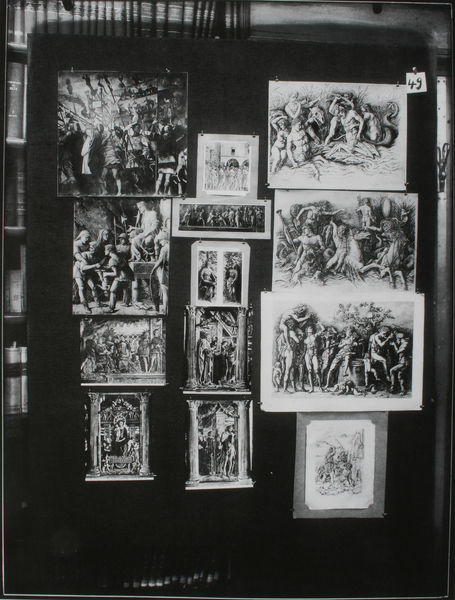
Titel: Der Bilderatlas Mnemosyne - Tafel 49
Künstler: Aby Warburg
Standort: London
Institution: Warburg Institute ©
Schlagwörter: gemälde, kampf, schatten, weiß, akte, menschen, glas, grau, licht, schaufenster, schwarz, säulen, leute, regal, wand, rahmen, teller, klassizismus, bilder, bücher, fotos, figuren, schlacht, church, columns, men, people, white, tafel, black, figures, portrait, table, picture, pictures, galerie, foto, fotografie, schwarz weiss, altar, einband, buchrücken, classical, gods, greek, nude, roman, satyr, landscape, horizontal, baroque, bibliothek, regale, sammlung, kabinett, drawing, maria, black and white, battle, devil, books, paintings, drachen, photo, shelf, virgin, frames, scene, abbildungen, drucke, human, madonna, zeichnungen, renaissance, rome, jesus, drawings, vertical, art, board, gallery, religion, war, god, book, atlas, lithograph, pappe, grafiken, stellwand, photos, christianity, erinnerungen, collage, images, poster, goddesses, artworks, photography, stecknadeln, library, photographs, warburg, collection, aby warburg, aby, bilderatlas, mnemosyne, pinnwand, reproduktionen, repros, bücher regale, tafel 49, exhibition, iconography, egypt, b&w, post, torture, prints, pillars, panel, cards, spines, record, 49, 13, diasammlung, tails, shelves, battles, archives, competition, photogrpahy, altar pieces, colelction, scafold, nudety, atlante, association, antiguities, antiquities, thirteen